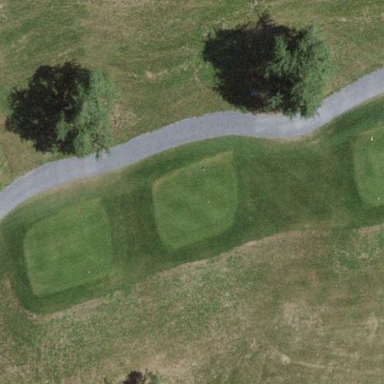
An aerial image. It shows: Golf tee.